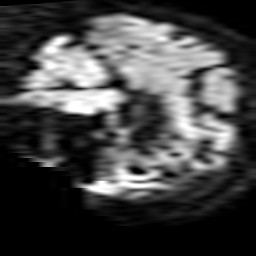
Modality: TRACE
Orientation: sagittal
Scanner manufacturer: philips
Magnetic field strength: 1.5 T
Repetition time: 2.898 s
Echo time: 0.06357 s